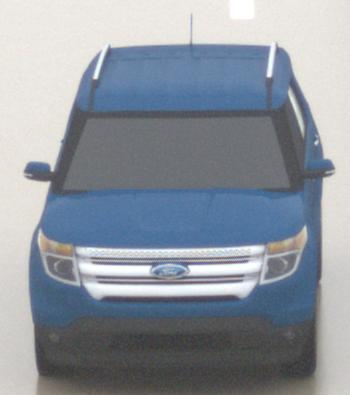
Make: Ford
Model: Explorer
Detailed model: Gen. 5
Model produced from: 2010
Model produced until: 2019
Doors: 5
Color: blue
Road condition: wet road
Daytime: midday
Contrast: low contrast